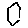
Label: hexagon